Question: I use mvc3/razor,This code is for integrating openID.
When I run the program it is working fine,But When i see the code, red lines gives this popuperror.
The call is ambiguous between two methods or properties

update:
'''
<?xml version="1.0" encoding="utf-8"?>
<!--
For more information on how to configure your ASP.NET application, please visit
http://go.microsoft.com/fwlink/?LinkId=169433
-->
<configuration>
<appSettings>
<add key="aspnet:UseTaskFriendlySynchronizationContext" value="true" />
<add key="webpages:Version" value="2.0.0.0" />
<add key="webpages:Enabled" value="false" />
<add key="PreserveLoginUrl" value="true" />
<add key="ClientValidationEnabled" value="true" />
<add key="UnobtrusiveJavaScriptEnabled" value="true" />
</appSettings>
<system.web>
<httpRuntime encoderType="AntiXssEncoder, Projectname" />
<compilation debug="true" targetFramework="4.0">
<assemblies>
<add assembly="System.Data.Entity, Version=4.0.0.0, Culture=neutral, PublicKeyToken=b77a5c561934e089" />
</assemblies>
</compilation>
<authentication mode="Forms">
<forms loginUrl="~/Account/LogOn" timeout="2880" />
</authentication>
<membership>
<providers>
<clear/>
<add name="AspNetSqlMembershipProvider" type="System.Web.Security.SqlMembershipProvider" connectionStringName="ApplicationServices"
enablePasswordRetrieval="false" enablePasswordReset="true" requiresQuestionAndAnswer="false" requiresUniqueEmail="false"
maxInvalidPasswordAttempts="5" minRequiredPasswordLength="6" minRequiredNonalphanumericCharacters="0" passwordAttemptWindow="10"
applicationName="/" />
</providers>
</membership>
<profile>
<providers>
<clear/>
<add name="AspNetSqlProfileProvider" type="System.Web.Profile.SqlProfileProvider" connectionStringName="ApplicationServices" applicationName="/" />
</providers>
</profile>
<roleManager enabled="false">
<providers>
<clear/>
<add name="AspNetSqlRoleProvider" type="System.Web.Security.SqlRoleProvider" connectionStringName="ApplicationServices" applicationName="/" />
<add name="AspNetWindowsTokenRoleProvider" type="System.Web.Security.WindowsTokenRoleProvider" applicationName="/" />
</providers>
</roleManager>
<pages>
<namespaces>
<add namespace="System.Web.Helpers" />
<add namespace="System.Web.Mvc" />
<add namespace="System.Web.Mvc.Ajax" />
<add namespace="System.Web.Mvc.Html" />
<add namespace="System.Web.Routing" />
<add namespace="System.Web.WebPages" />
</namespaces>
</pages>
</system.web>
<system.webServer>
<validation validateIntegratedModeConfiguration="false" />
<modules runAllManagedModulesForAllRequests="true" />
<staticContent>
<clientCache cacheControlMode="UseMaxAge" cacheControlMaxAge="30.00:00:00" />
</staticContent>
</system.webServer>
<runtime>
<assemblyBinding xmlns="urn:schemas-microsoft-com:asm.v1">
<dependentAssembly>
<assemblyIdentity name="System.Web.Helpers" publicKeyToken="31bf3856ad364e35" />
<bindingRedirect oldVersion="1.0.0.0" newVersion="2.0.0.0" />
</dependentAssembly>
<dependentAssembly>
<assemblyIdentity name="System.Web.Mvc" publicKeyToken="31bf3856ad364e35" />
<bindingRedirect oldVersion="0.0.0.0-4.0.0.0" newVersion="4.0.0.0" />
</dependentAssembly>
<dependentAssembly>
<assemblyIdentity name="System.Web.WebPages" publicKeyToken="31bf3856ad364e35" />
<bindingRedirect oldVersion="0.0.0.0-2.0.0.0" newVersion="2.0.0.0" />
</dependentAssembly>
</assemblyBinding>
</runtime>
<connectionStrings>
<clear />
<add name="ProjectnameEntities" connectionString="metadata=res://*/Data.Projectname.csdl|res://*/Data.Projectname.ssdl|res://*/Data.Projectname.msl;provider=System.Data.SqlClient;provider connection string=&quot;data source=***\SQLEXPRESS;initial catalog=Projectname;user id=idname;password=***;multipleactiveresultsets=True;App=EntityFramework&quot;" providerName="System.Data.EntityClient" />
<add name="ApplicationServices"
connectionString="data source=.\SQLEXPRESS;Integrated Security=SSPI;AttachDBFilename=|DataDirectory|aspnetdb.mdf;User Instance=true"
providerName="System.Data.SqlClient" />
</connectionStrings>
</configuration>
'''
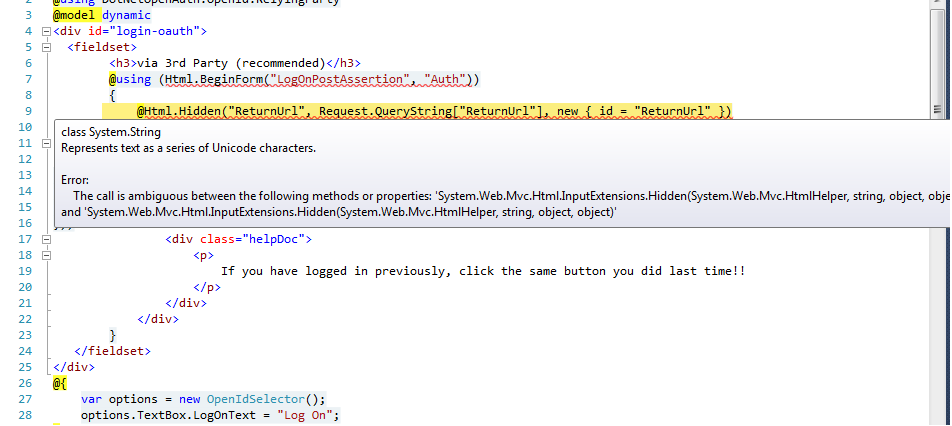
Answer: You likely have two references to MVC in your web.config file or you have multiple references to the MVC library. Check the assemblies section. You may also want to try a <URL>.